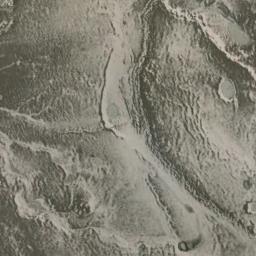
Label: desert